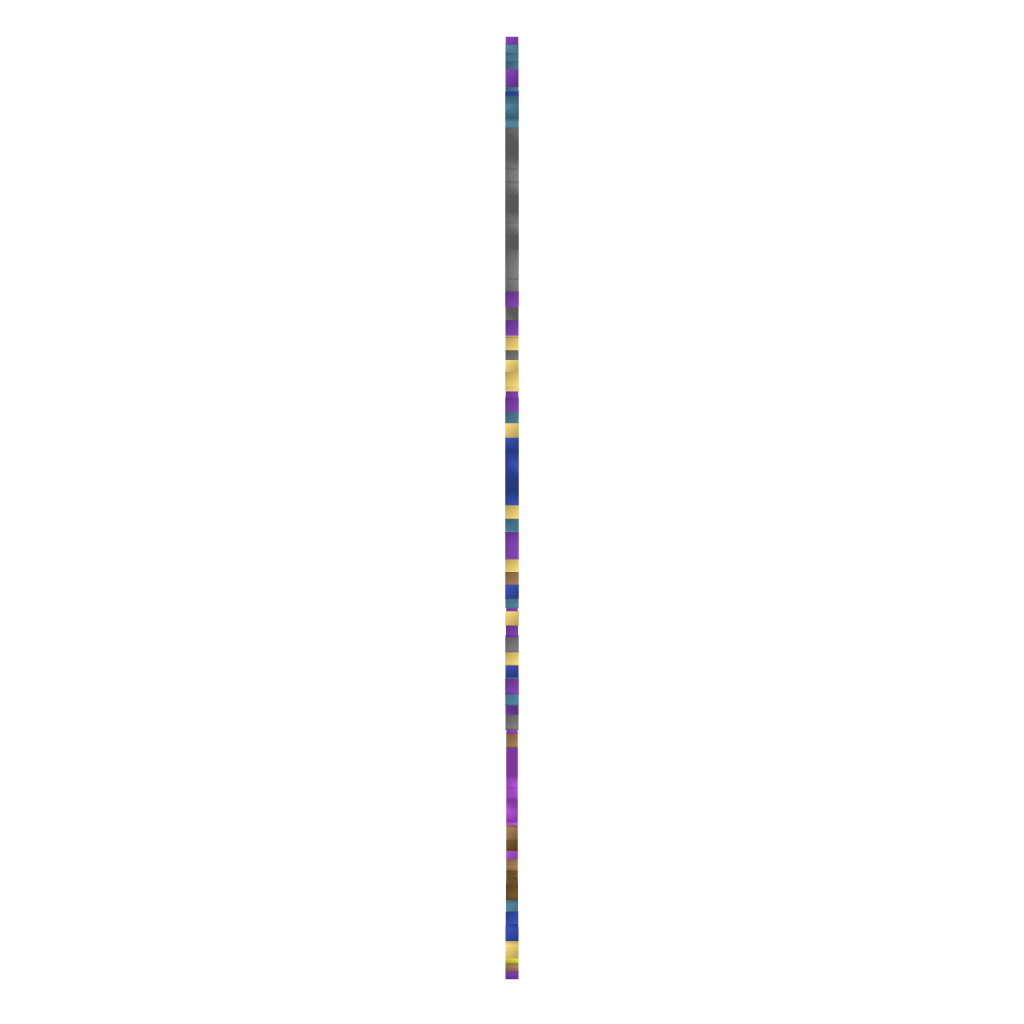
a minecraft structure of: Wily Machine #10 (ErnieCIII) bad low quality